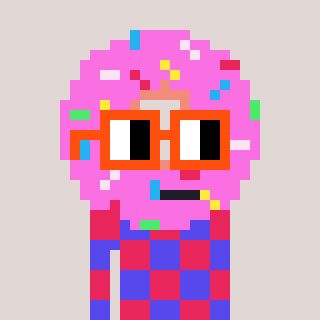
a pixel art character with square orange glasses, a doughnut-shaped head and a computerblue-colored body on a warm background